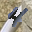
Label: 4